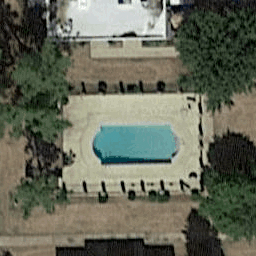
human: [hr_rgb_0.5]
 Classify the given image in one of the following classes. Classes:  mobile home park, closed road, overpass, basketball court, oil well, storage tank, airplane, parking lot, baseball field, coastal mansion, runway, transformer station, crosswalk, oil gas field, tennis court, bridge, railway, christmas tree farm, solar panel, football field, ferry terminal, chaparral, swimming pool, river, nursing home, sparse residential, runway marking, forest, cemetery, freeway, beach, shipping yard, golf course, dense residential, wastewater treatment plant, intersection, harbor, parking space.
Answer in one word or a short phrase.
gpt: swimming pool